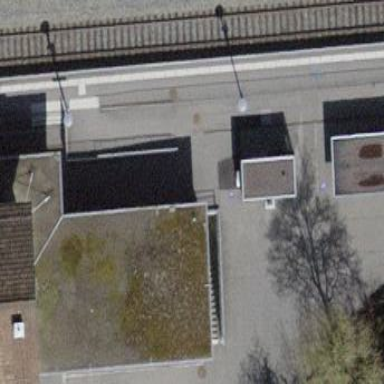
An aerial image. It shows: Transportation building.